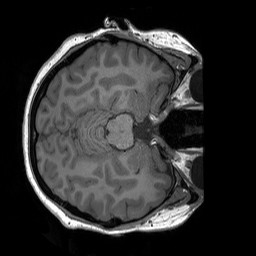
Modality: T1w
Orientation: axial
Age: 18
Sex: female
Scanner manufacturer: siemens
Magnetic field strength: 3 T
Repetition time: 1.9 s
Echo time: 0.00243 s